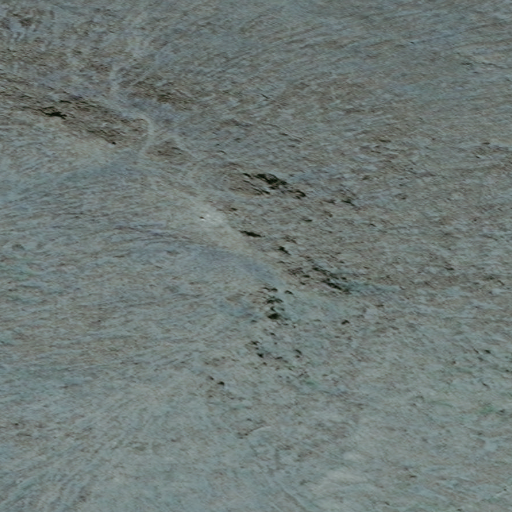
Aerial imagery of mountain in Alaska named Cone Mountain containing only unknown